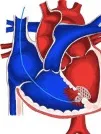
Antegrade jugular vein approach in multiple-defect muscular VSD closure with pulmonary hypertension. The Amplatzer device occluder (AGA) No 16 mm was delivered, and ,one of the disc was deployed in the LV side.
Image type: radiology (ct)